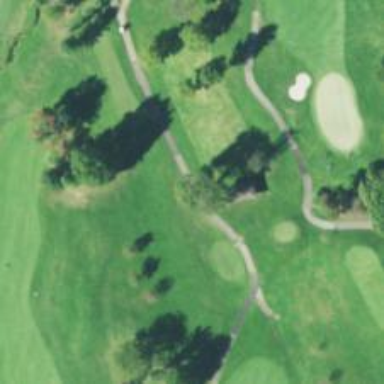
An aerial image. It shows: Path for both roads and golfers.